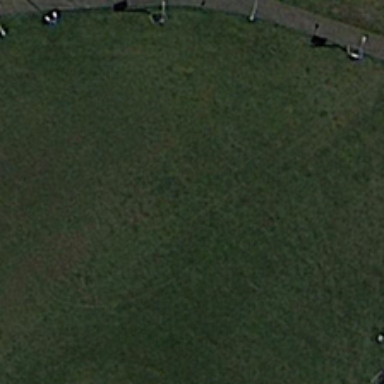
A road is near a piece of green meadow .